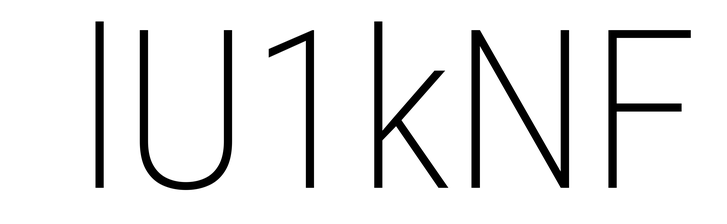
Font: Roboto_Condensed_ExtraLight